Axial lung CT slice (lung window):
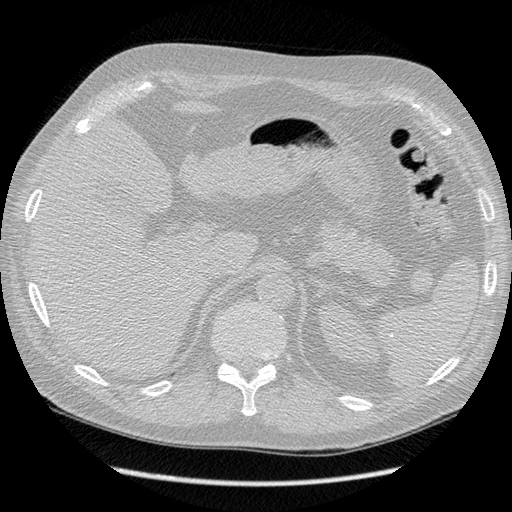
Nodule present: no